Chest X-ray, AP view. Patient: 57 years old, sex M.
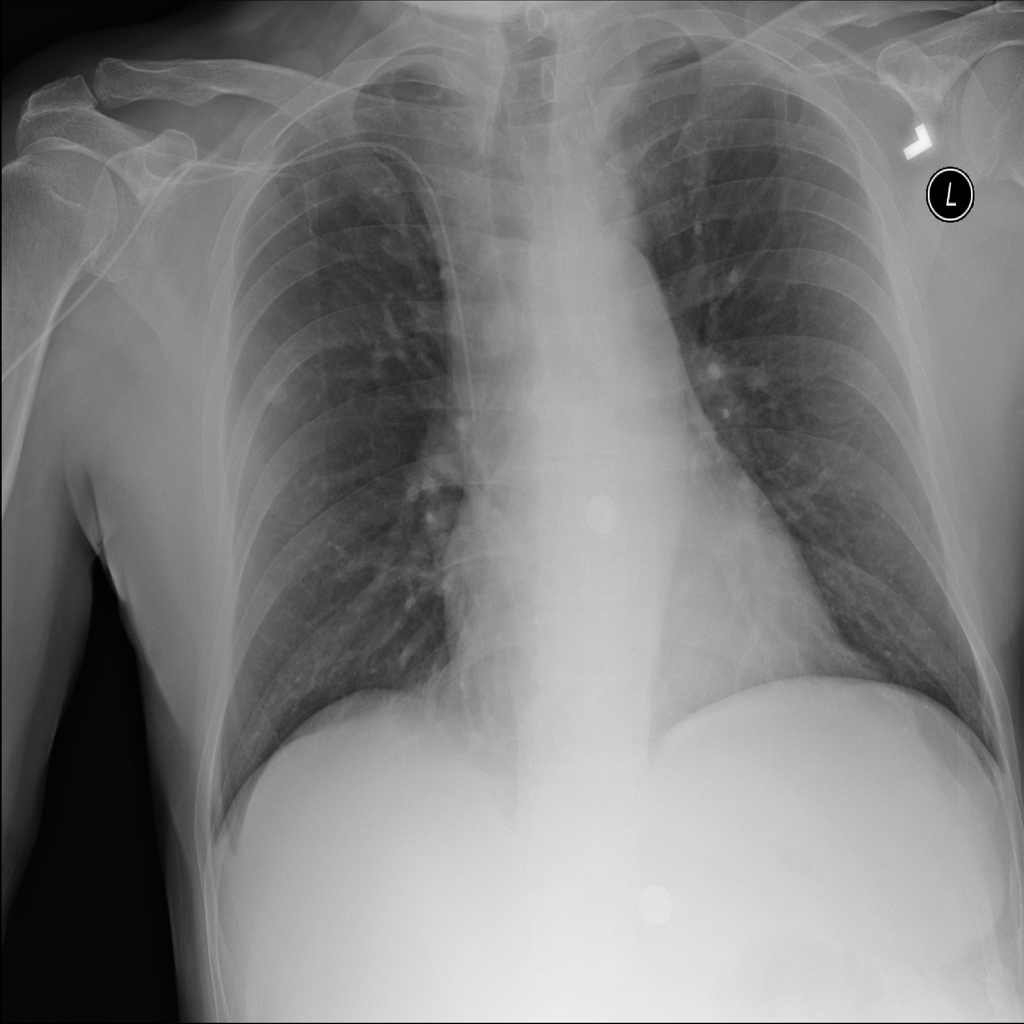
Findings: No Finding